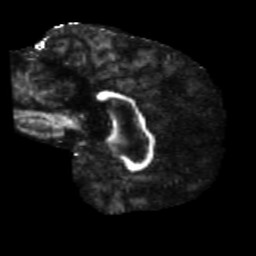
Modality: FA
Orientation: sagittal
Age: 46
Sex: male
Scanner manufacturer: siemens
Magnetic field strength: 3 T
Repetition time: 5.47 s
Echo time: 0.0854 s